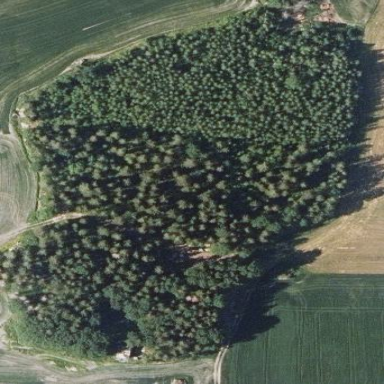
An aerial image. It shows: Forest area.